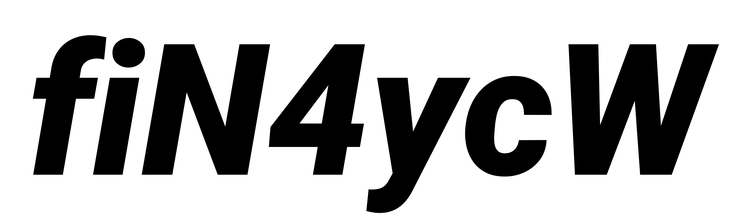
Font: Roboto-Italic_Black_Italic